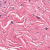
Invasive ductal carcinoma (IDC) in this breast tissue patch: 0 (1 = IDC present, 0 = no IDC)